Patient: sex F, age 54
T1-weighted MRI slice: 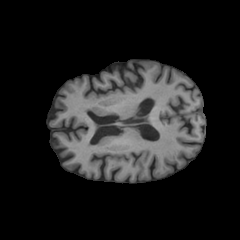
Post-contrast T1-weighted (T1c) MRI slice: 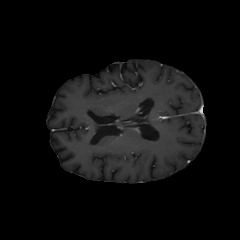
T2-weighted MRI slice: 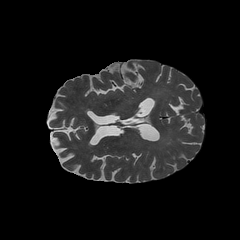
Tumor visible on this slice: no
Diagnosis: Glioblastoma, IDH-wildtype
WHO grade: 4